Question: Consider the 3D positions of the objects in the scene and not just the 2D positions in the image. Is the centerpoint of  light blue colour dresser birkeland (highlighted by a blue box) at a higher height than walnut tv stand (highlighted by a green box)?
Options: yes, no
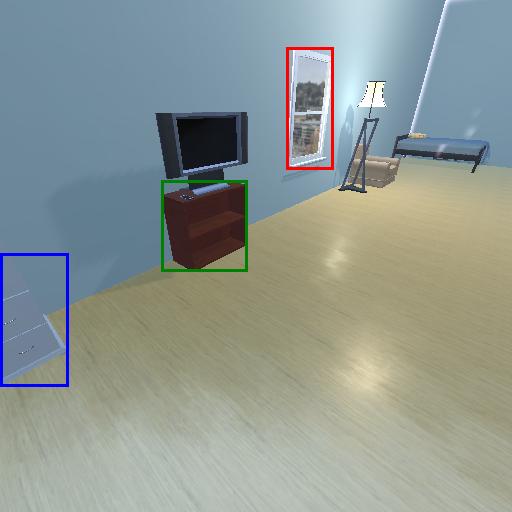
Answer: yes